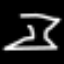
Label: hourglass